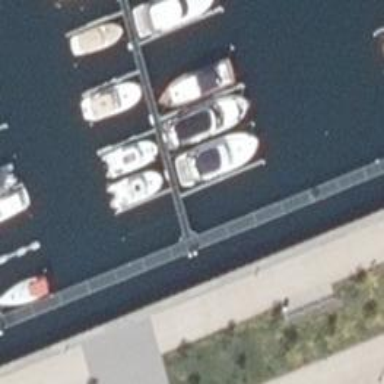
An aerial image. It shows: Man-made pier.